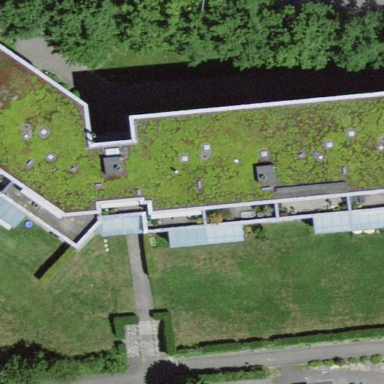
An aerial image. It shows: Building with apartments and flat roof.